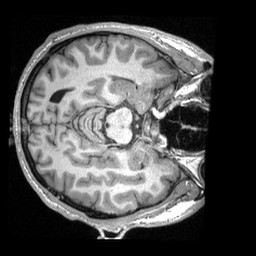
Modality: T1w
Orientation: axial
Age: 19
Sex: male
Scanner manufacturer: siemens
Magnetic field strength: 3 T
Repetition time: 2.3 s
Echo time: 0.00308 s